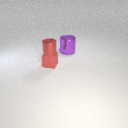
large purple metal cylinder behind small red rubber cube